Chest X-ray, PA view. Patient: 44 years old, sex M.
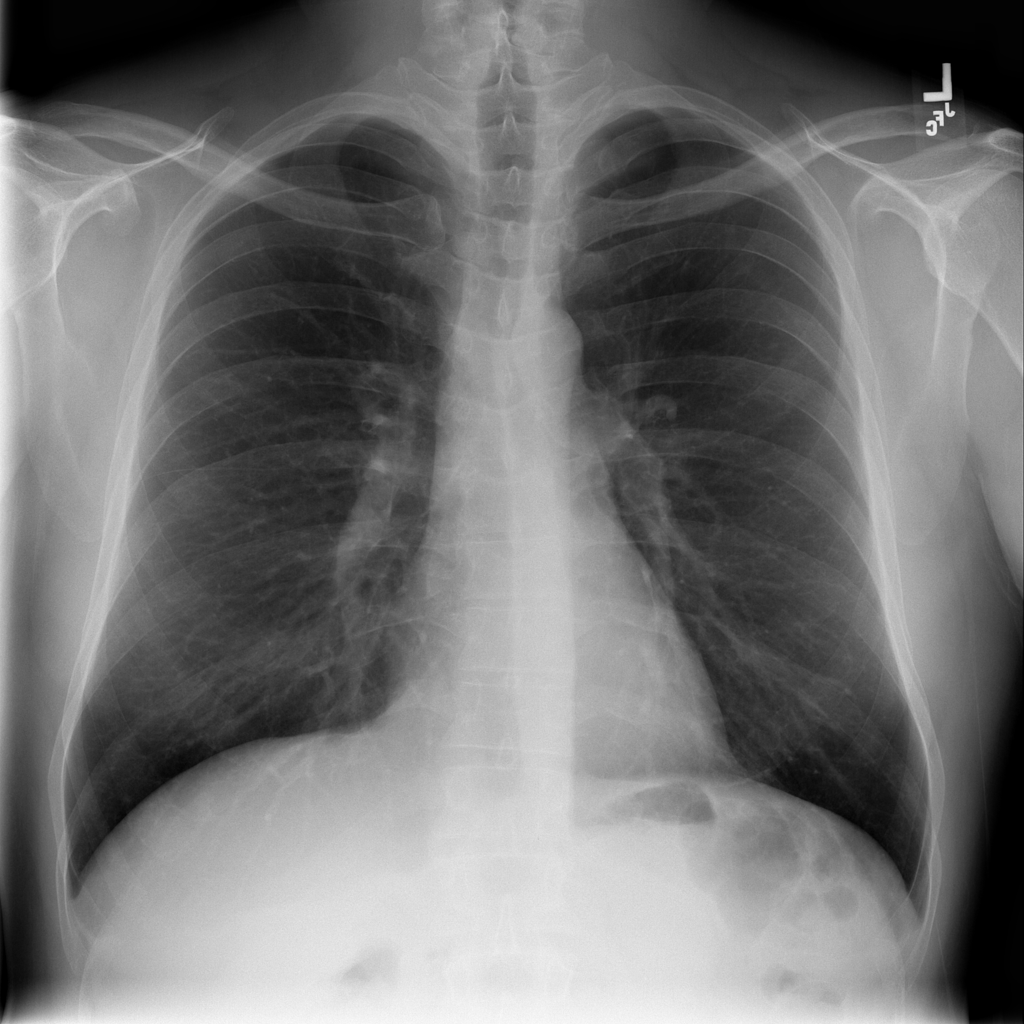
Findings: No Finding